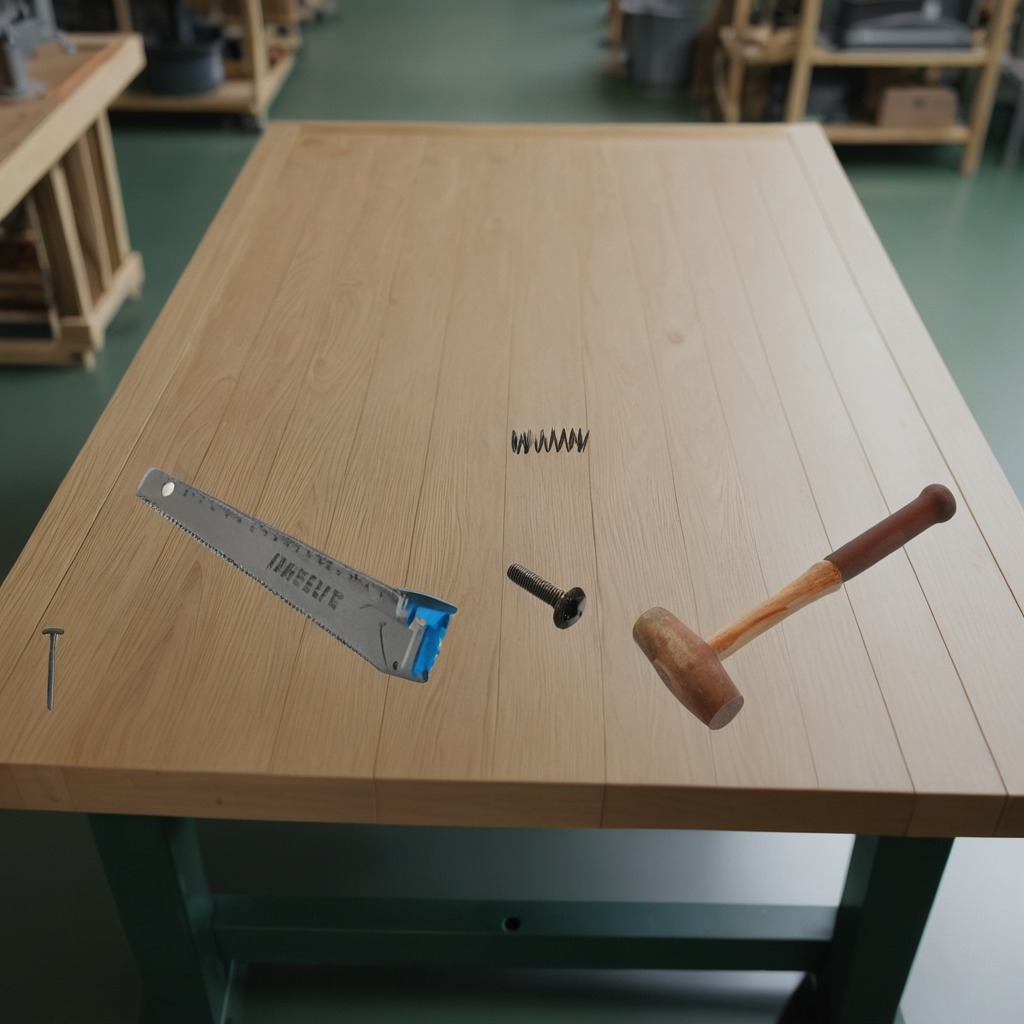
A hammer, an iron nail, a metal machine screw, a coiled metal spring, and a handheld metal saw are lying on the workbench.